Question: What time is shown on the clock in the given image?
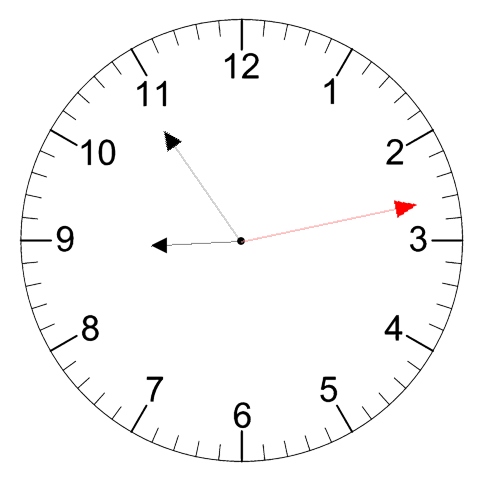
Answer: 08:54:13